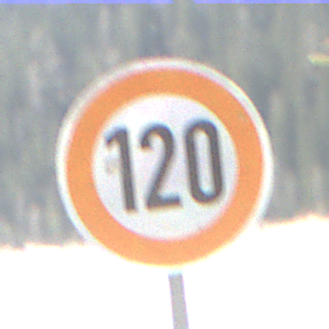
Verkehrszeichen: Geschwindigkeit120
Umgebung: Outdoor, Nature
Tageszeit: Midday
Wetter: PartlyCloudy
Licht: Natural
Jahreszeit: NotSpecified
Kontrast: HighContrast